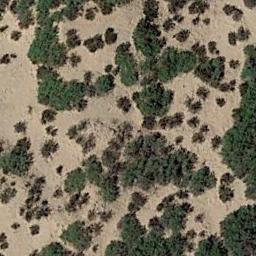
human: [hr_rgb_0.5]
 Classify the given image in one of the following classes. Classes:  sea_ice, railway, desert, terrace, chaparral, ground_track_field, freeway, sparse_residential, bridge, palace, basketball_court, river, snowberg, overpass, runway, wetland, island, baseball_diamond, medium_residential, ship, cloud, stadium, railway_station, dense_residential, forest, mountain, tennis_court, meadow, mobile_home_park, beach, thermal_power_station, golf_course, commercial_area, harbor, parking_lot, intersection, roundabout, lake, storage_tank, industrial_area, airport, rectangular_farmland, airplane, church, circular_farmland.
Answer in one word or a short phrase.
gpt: chaparral